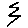
Label: zigzag